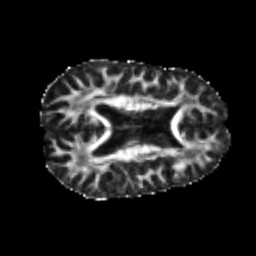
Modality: FA
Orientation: axial
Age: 24
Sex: male
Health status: healthy
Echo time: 0.074 s